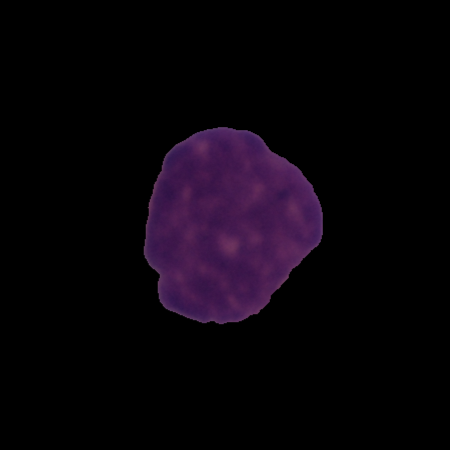
Label: cancer